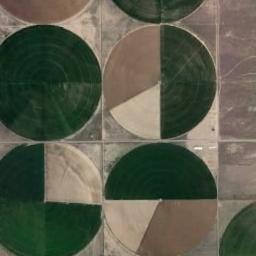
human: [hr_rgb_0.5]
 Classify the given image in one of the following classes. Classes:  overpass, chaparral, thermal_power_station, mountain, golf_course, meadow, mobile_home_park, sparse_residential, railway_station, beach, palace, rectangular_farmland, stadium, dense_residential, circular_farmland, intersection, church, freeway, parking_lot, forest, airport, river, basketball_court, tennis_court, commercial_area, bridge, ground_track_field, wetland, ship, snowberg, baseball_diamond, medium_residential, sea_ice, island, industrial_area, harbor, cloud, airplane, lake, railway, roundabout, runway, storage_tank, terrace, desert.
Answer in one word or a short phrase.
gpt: circular_farmland